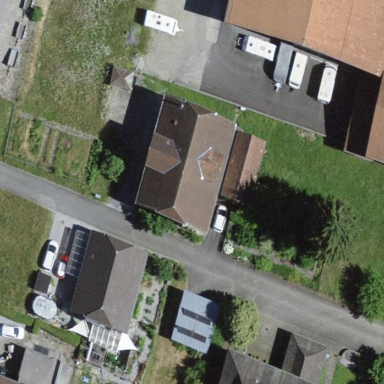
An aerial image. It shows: Residential building.